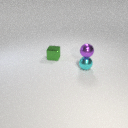
small cyan metal sphere below small purple metal sphere